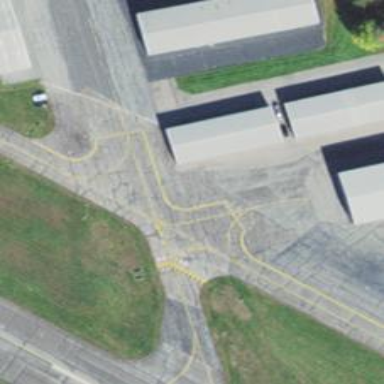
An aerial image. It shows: Image of taxiway at airport.